Interaction volume radius: 10 \u00c5
Interaction volume height: 15 \u00c5
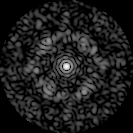
Disorder parameter: 0.7429